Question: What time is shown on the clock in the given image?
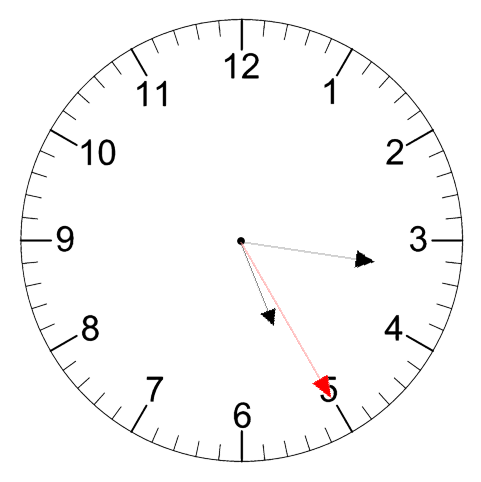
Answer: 05:16:25